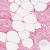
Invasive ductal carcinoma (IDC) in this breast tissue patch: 0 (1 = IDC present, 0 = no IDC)